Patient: sex M, age 62
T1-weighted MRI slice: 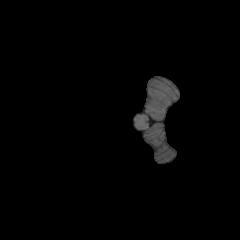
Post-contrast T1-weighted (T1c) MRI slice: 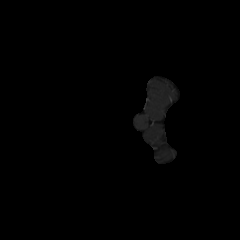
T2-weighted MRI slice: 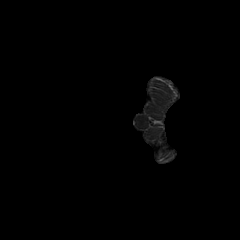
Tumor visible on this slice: no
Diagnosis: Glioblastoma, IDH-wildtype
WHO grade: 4